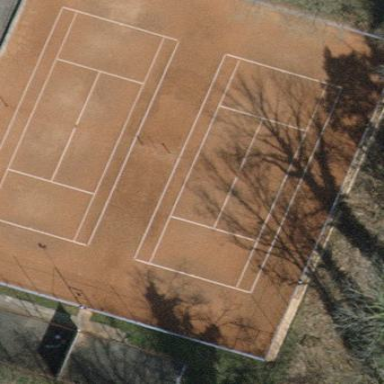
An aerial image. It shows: Clay tennis court in leisure land pitch.